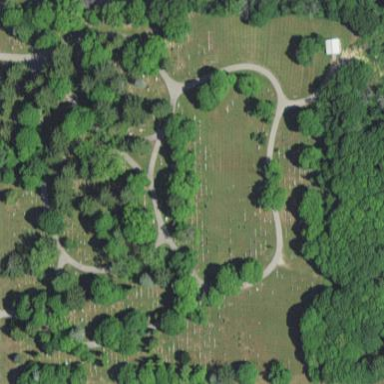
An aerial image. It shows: Cemetery.